Question: So, while I'm trying to mimic a <URL>,
I found a plot I would like to create, which looks like a scatter plot with a stairstep line using the 'diamonds' dataset.
According to the web app, the stairstep can be adjusted by a specific number.
I can handle the scatter plot with 'geom_point()'.
However, when it comes to stairstep line, I've tried 'geom_step()' but I couldn't make it.
'''
require(ggplot2)
#> Loading required package: ggplot2
ggplot(diamonds, aes(x=price, y=carat, color=cut))+
geom_point()+
scale_color_brewer(palette = 'Spectral') +
scale_x_continuous(breaks = c(0,2500,5000,7500,10000),
limits = c(0,10000)) +
scale_y_continuous(limits = c(0,3),
breaks = c(0,0.5,1,1.5,2,2.5,3.0))
#> Warning: Removed 5225 rows containing missing values (geom_point).
'''

<URL>
Below is what I want to make.
<URL>
Any help would be appreciated.
Thanks in advance.
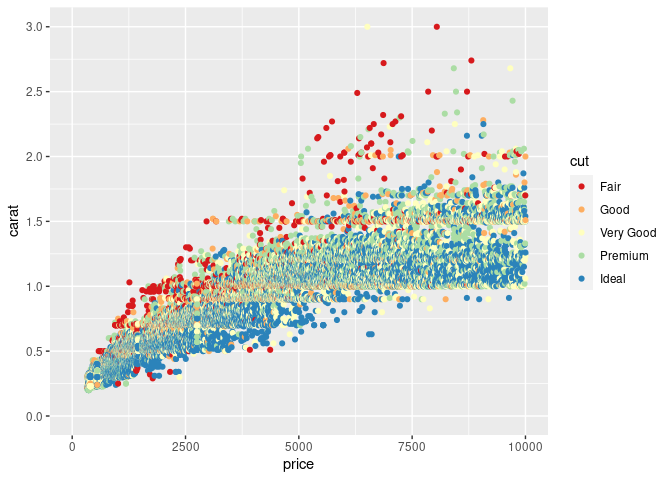
Answer: I guess it was done something like this:
'''
library(tidyverse)
ggplot(diamonds, aes(price, carat)) +
geom_point(aes(color = cut)) +
scale_color_brewer(palette = "Pastel1") +
theme_minimal() +
geom_step(data = diamonds %>%
mutate(breaks = cut(price, breaks = 7)) %>%
group_by(breaks) %>%
summarize(carat = mean(carat),
price = range(price)),
color = "green2", size = 1.5)
'''

<URL>